Question: This is a fun side project I have been working on. I added a column for weight (op1w to op12w) to go with the description (op_1 to op_12). Now I need to go back through and update all entries with the appropriate op1w to op12w depending on the op_1 to op_12. Here is a part of the drop_log table with those columns.

Here are the values to match and what to update the op1w to op12w with (this exists as a table called mechs in the db):
'''
mech weight
AS7 100
AWS 80
BJ 45
BLR 85
CDA 40
CN9 50
COM 25
CPL 65
CTF 70
DISC 0
DRG 60
GRF 55
HBK 50
HGN 90
JM6 65
JR7 35
KTO 55
LCT 20
ON1 75
QKD 60
RVN 35
SDR 30
SHD 55
STK 85
TBT 50
TDR 65
VTR 80
WVR 55
'''
Would you guys help me with the case statement for this? I believe it should start something like this:
'''
UPDATE drop_log
SET
op1w =(case when some_case_condition then something else op1w end),
op2w =(case when some_case_condition then something else op2w end)
.
'''
Thanks for your help.
edit: OK after reading the comments, here is my attept
'''
UPDATE drop_log
SET op1w=
CASE
WHEN op_1 = 'AS7'
THEN op1w = 100
WHEN op_1 = 'AWS'
THEN op1w = 80
.
.
.
ELSE op_1
END
CASE
WHEN op_12 = etc
THEN op12w = etc
.
.
.
ELSE op_12
END
'''
Ok now I see what you guys are saying.. No I don't want you to fill it our for me. This is going to go on and on for each column 1-12 and then each column gets its own case for each weight possibility. Is that all there is to it? I thought it would be more involved.
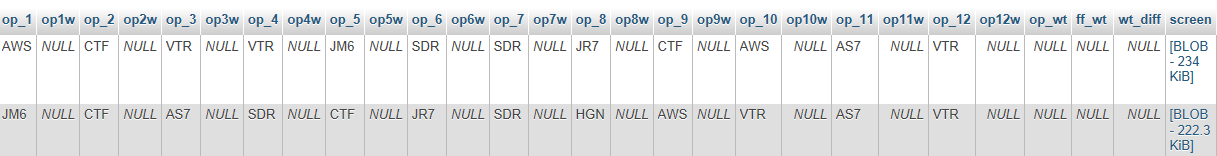
Answer: The general format of your query should be:
'''
UPDATE drop_log
SET op1w = CASE
WHEN op_1 = 'AWS' THEN '1'
WHEN op_2 = 'ABC' THEN op1
ELSE '0'
END,
op2w = CASE
WHEN op_1 = 'HDP' THEN op_1
ELSE '0'
END
'''